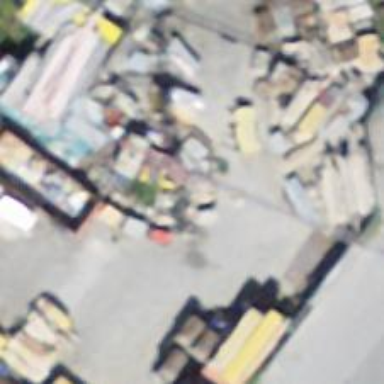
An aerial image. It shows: Recycling facility.